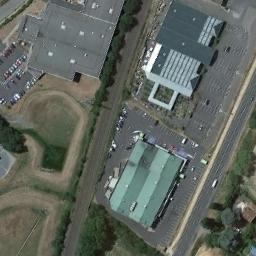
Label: industrial_area